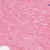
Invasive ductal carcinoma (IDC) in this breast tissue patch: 0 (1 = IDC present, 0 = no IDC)